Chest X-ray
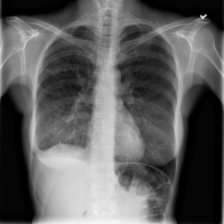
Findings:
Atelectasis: negative
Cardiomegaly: negative
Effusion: negative
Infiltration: negative
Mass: negative
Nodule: negative
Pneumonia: negative
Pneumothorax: negative
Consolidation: negative
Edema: negative
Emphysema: negative
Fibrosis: negative
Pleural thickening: negative
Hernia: negative